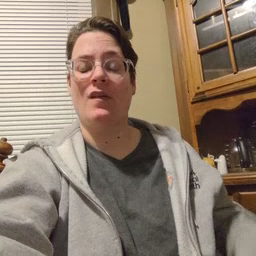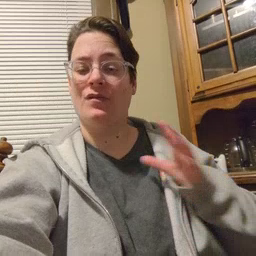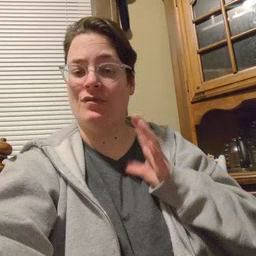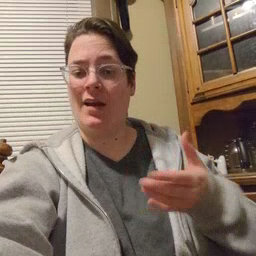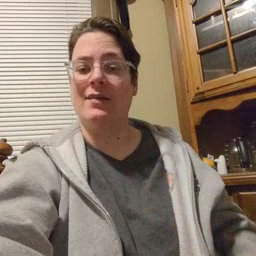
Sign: fine